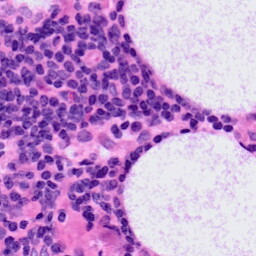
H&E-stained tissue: LymphNode